Field crop: maize
Growth stage: 2
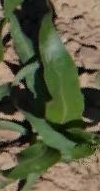
Species: maize